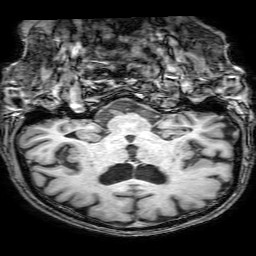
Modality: T1w
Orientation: sagittal
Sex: male
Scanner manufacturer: philips
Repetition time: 0.008314 s
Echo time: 0.00386 s